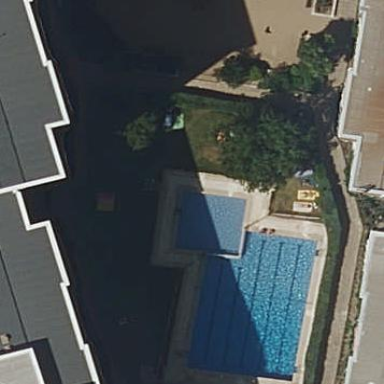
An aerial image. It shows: Swimming pool area designated for leisure and sport.